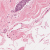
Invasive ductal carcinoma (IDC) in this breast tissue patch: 0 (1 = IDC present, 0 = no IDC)